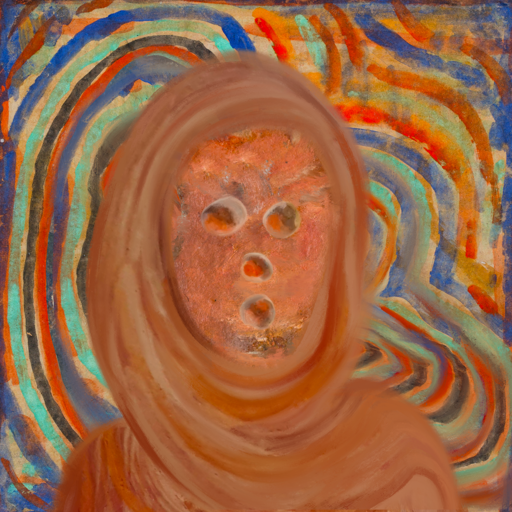
Background: Sisters, Head And Neck Front: Boggyland, Face Front: Rupkatha, Bust: Pious_Lady, Hair Front: Blank, Head Accessory: Pious_Lady_Scarf, Second Necklace: Blank, Necklace: Blank, Baby: Blank